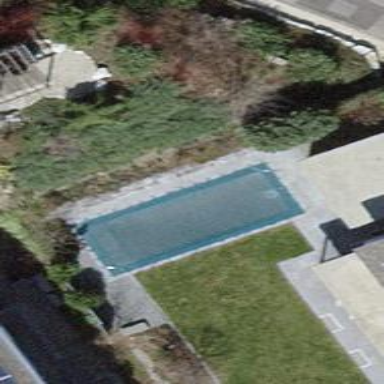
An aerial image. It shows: Swimming pool located in leisure land.